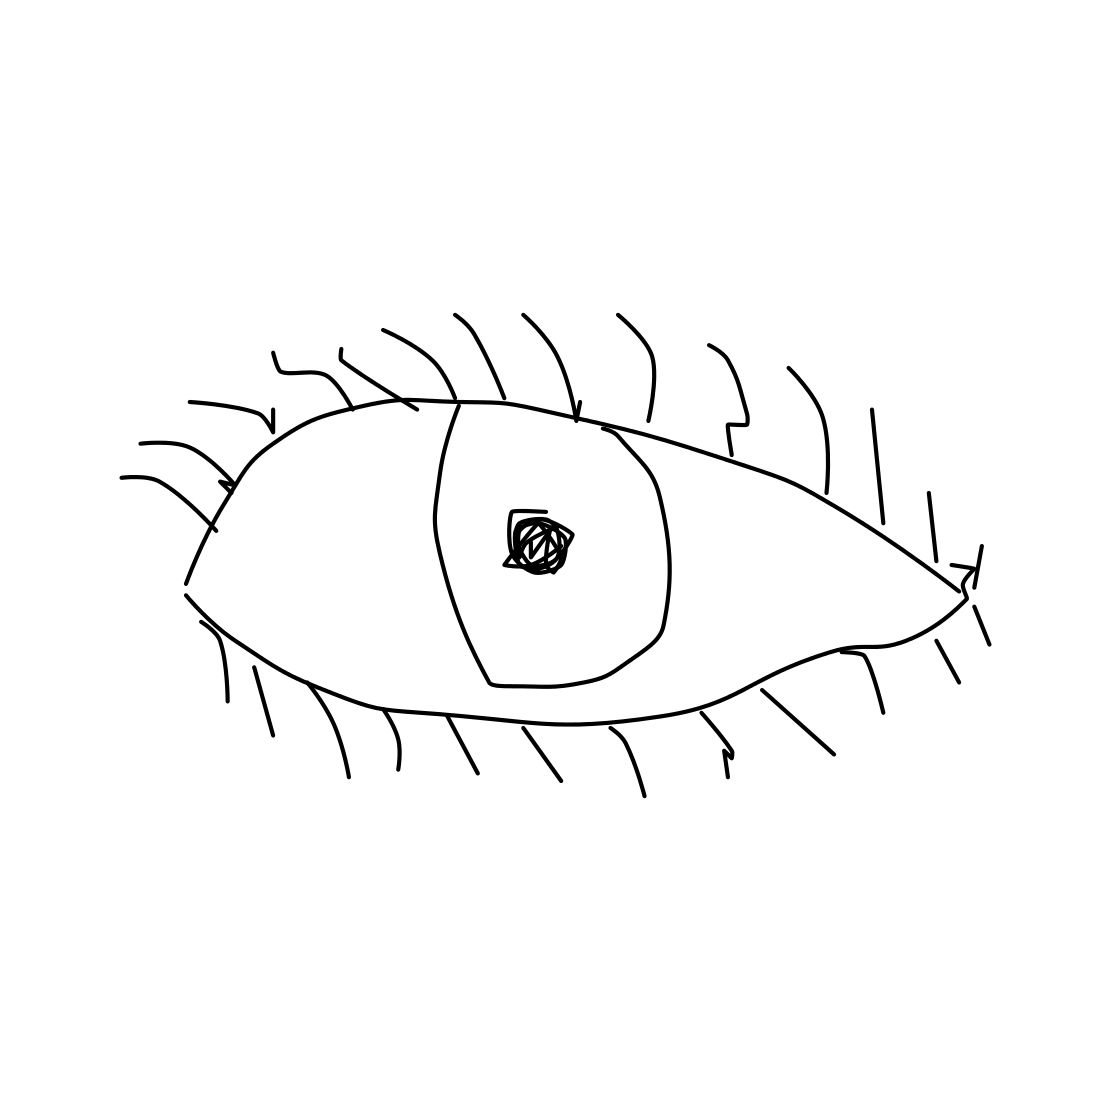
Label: eye